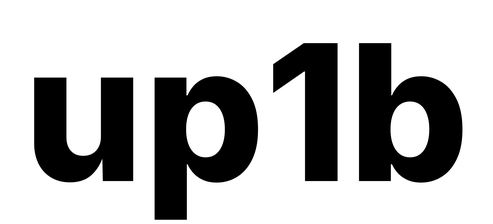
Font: Inter_ExtraBold